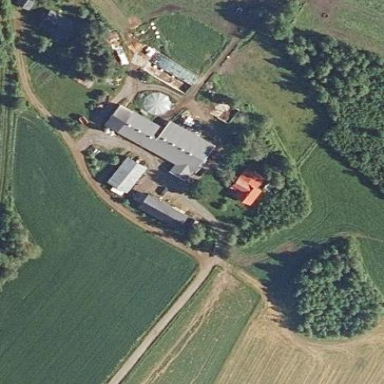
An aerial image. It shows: Farmyard area.